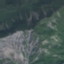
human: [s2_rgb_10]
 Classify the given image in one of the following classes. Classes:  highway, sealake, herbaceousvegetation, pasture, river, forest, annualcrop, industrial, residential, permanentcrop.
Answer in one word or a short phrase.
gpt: HerbaceousVegetation